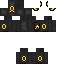
A female skeleton skin with dark skin, wearing brown bald dressed in a black hoodie and black pants, featuring a closed mouth.